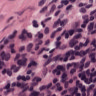
Metastatic tissue present: no